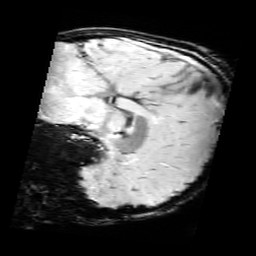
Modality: SWI
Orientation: sagittal
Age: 12
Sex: male
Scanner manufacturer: siemens
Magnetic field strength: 3 T
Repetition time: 0.027 s
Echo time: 0.02 s